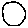
Label: circle